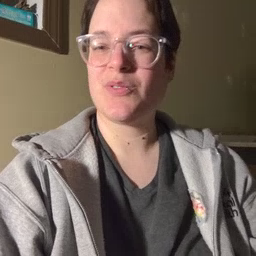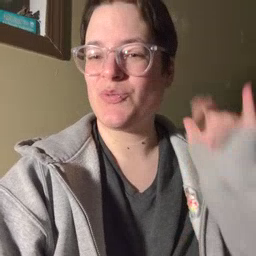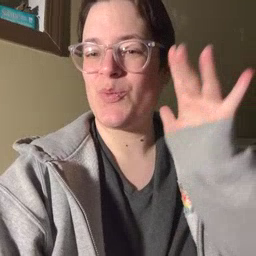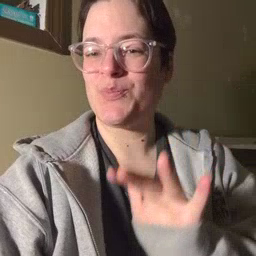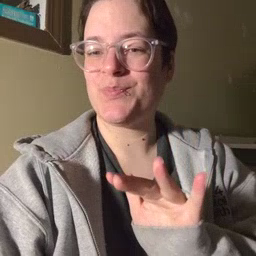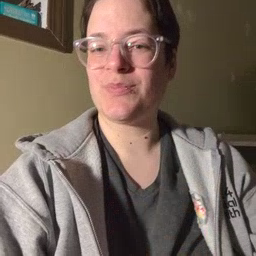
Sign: snow